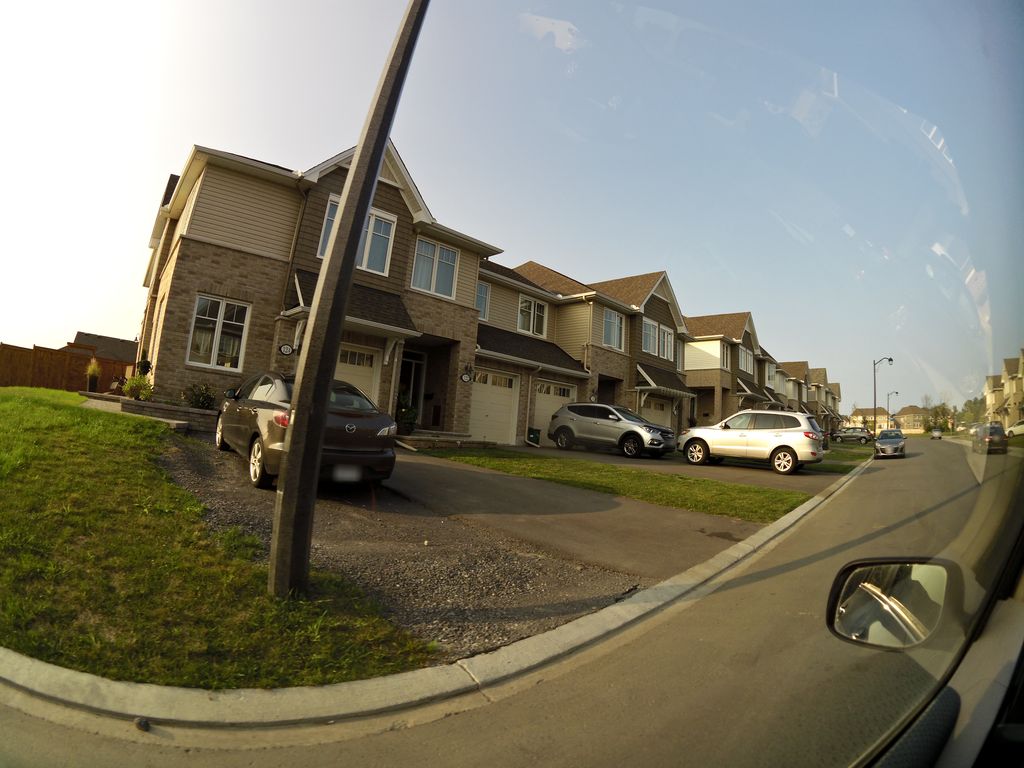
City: ottawa-gatineau